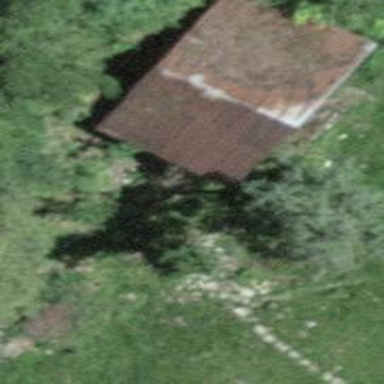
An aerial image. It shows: Rural barn.